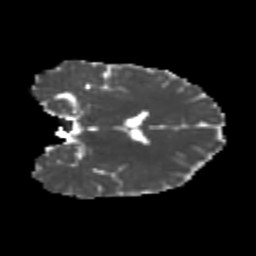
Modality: MD
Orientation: coronal
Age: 20
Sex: female
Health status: healthy
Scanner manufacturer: philips
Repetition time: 7.384 s
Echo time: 0.08599 s